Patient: sex M, age 29
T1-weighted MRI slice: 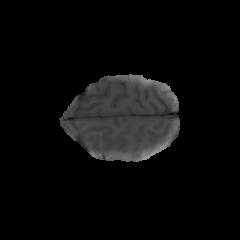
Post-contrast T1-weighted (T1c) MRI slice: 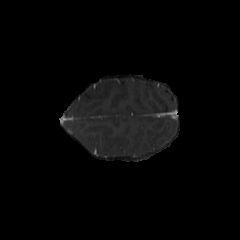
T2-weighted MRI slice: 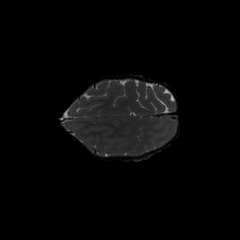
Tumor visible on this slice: no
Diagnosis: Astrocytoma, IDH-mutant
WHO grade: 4